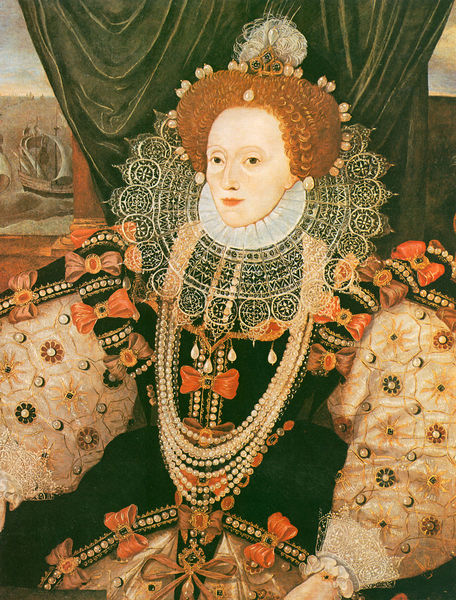
Titel: Elizabeth I
Künstler: George Gower
Schlagwörter: meer, wasser, fenster, frau, frisur, haar, kleid, orange, schmuck, schwarz, blüten, rot, beige, kragen, spitze, ärmel, portrait, porträt, vorhang, horizont, gewand, haare, adel, spitzen, schleifen, england, perlen, puffärmel, adlig, taille, schiff, schiffe, segel, kette, ketten, korsett, adelig, maria stuart, engalnd, schnürung, haate, elizabeth